Interaction volume radius: 10 \u00c5
Interaction volume height: 25 \u00c5
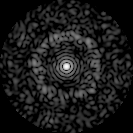
Disorder parameter: 0.8149